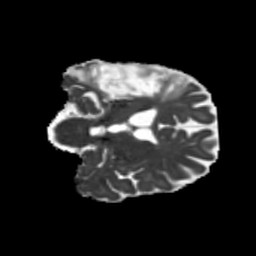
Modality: MD
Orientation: coronal
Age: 56
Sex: male
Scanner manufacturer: siemens
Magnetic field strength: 3 T
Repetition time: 5.25 s
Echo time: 0.08 s